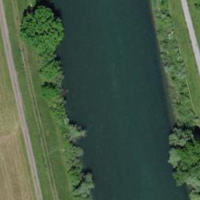
EUNIS habitat code: 15
Species observed at this site:
Medicago sativa